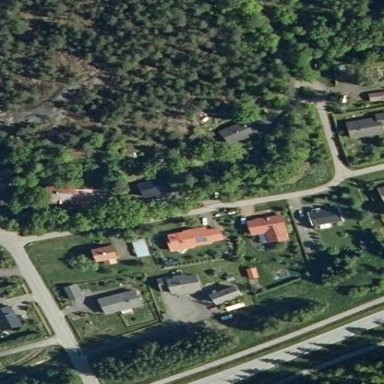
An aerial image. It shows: Residential area.